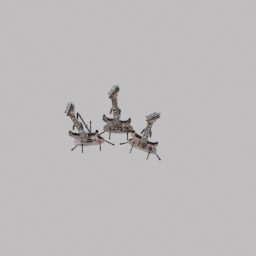
Label: electronics